二年级 · 组合数学

（1） (1)、(2)、(4)号选手可能跑的距离是多少?（在下表中填写选手序号）

| 距离 | 2300 米 | 800 米 | 3000 米 | 500 米 |
| :---: | :---: | :---: | :---: | :---: |
| 选手 | $(3)$ |  |  |  |

（2）这 4 名选手中, 跑的选手最快比跑的选手最慢多跑了多少米?

答: 跑的选手最快比跑的选手最慢多跑了（）米。
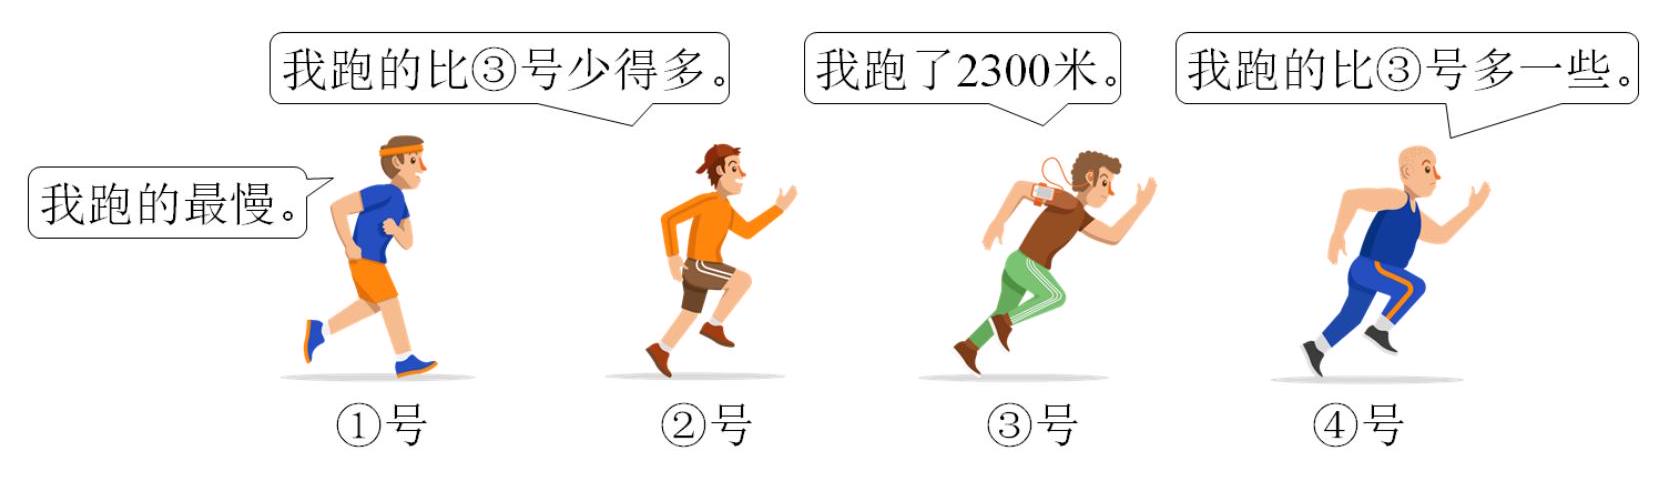
答案: (1)

| 距离 | 2300 米 | 800 米 | 3000 米 | 500 米 |
| :---: | :---: | :---: | :---: | :---: |
| 选手 | (3) | (2) | (4) | (1) |

(2) $3000-500=2500$ (米)

答：跑的选手最快比跑的选手最慢多跑了 2500 米。